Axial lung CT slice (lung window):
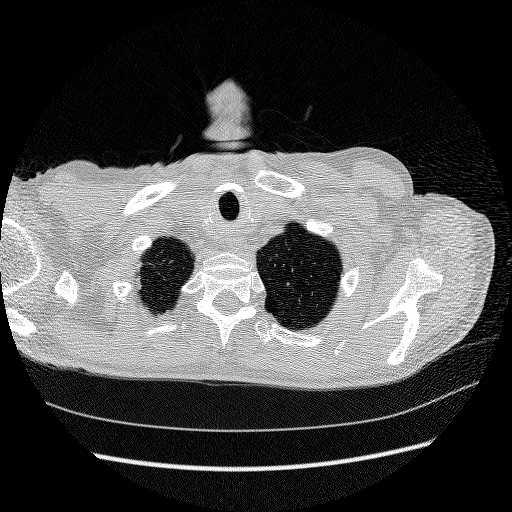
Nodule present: no